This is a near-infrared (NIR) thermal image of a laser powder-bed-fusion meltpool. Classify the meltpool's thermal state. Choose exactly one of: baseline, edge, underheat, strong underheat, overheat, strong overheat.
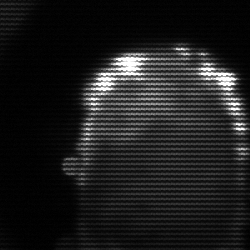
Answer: baseline